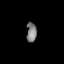
Tissue: prostate
Cell type: Fibroblasts
Senescence score: 0.6966
Nuclear area (px): 194
Mean DAPI intensity: 125.314